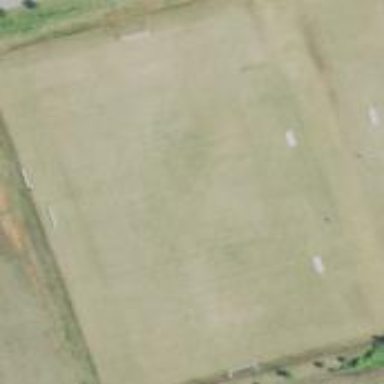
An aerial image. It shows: Soccer pitch for leisureland activities.